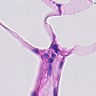
Metastatic tissue present: no